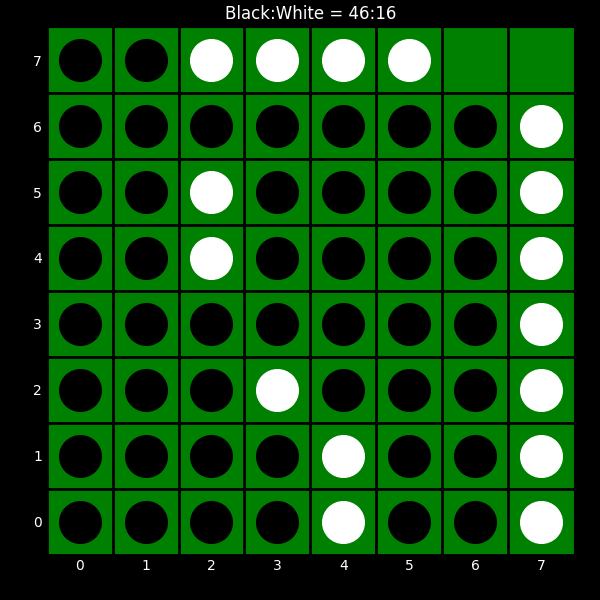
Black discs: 46
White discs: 16